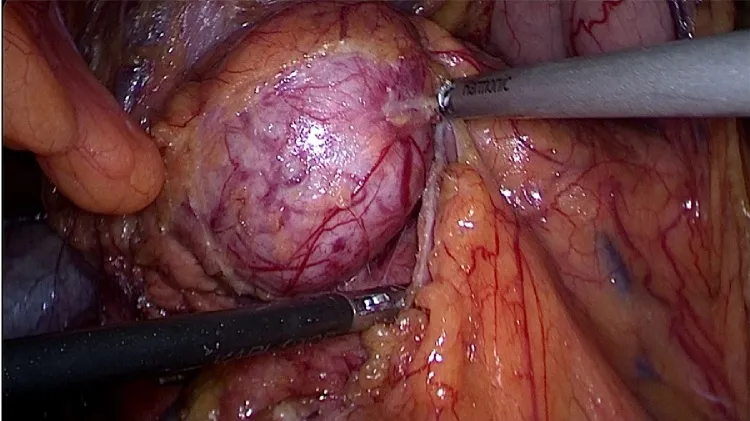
Intra operative - well defined solid mass arising from the anterior surface and inferior border of body portion of pancreas.
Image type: medical_photograph (other_medical_photograph)